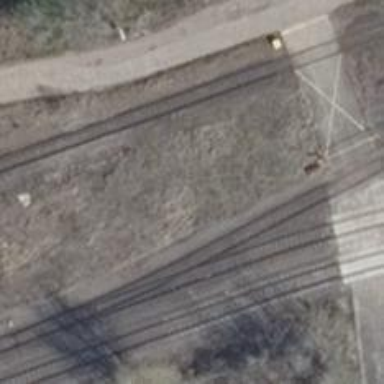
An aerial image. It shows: Railway yard used for servicing trains.